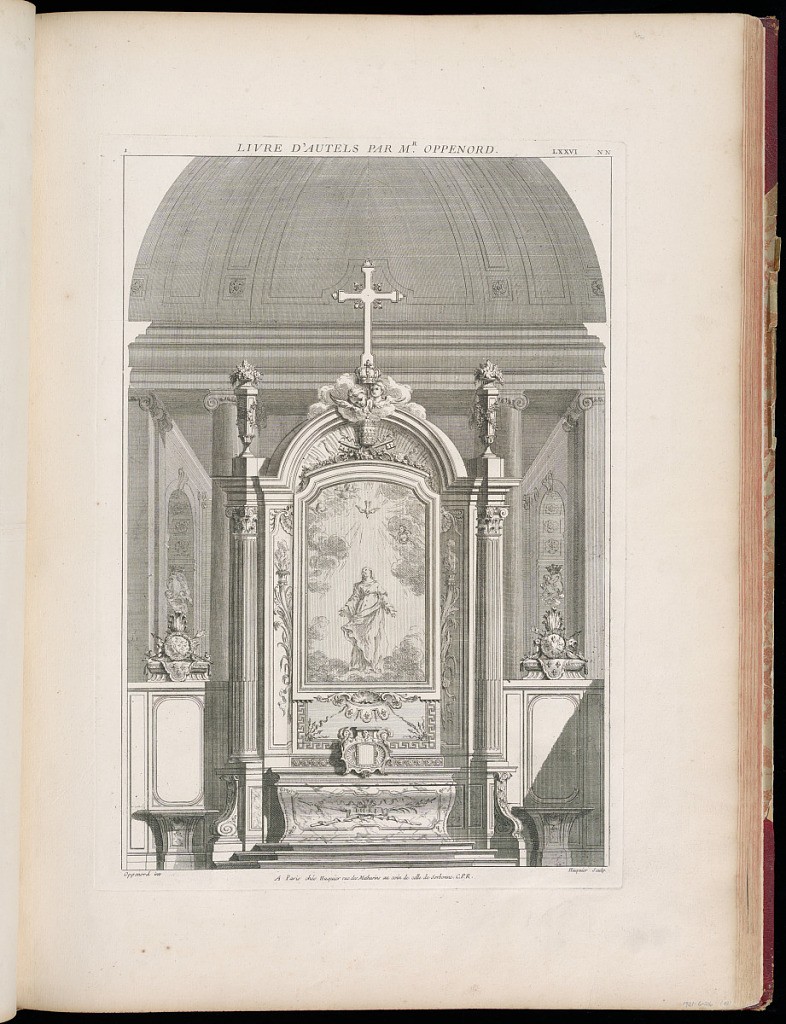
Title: Title Page
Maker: Gilles-Marie Oppenord, French, 1672–1742
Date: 1749-1761
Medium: Etching and engraving on laid paper
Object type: Bound print
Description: Design for an altar set within a church apse. At the center of the altar is a large painting of the Virgin Mary with hands outstretched; above her is a dove radiating light. The painting is set within a large architectural frame, flanked by fluted columns with Corinthian capitals. The title of the series is printed at the top of the plate. The plate is signed and numbered.